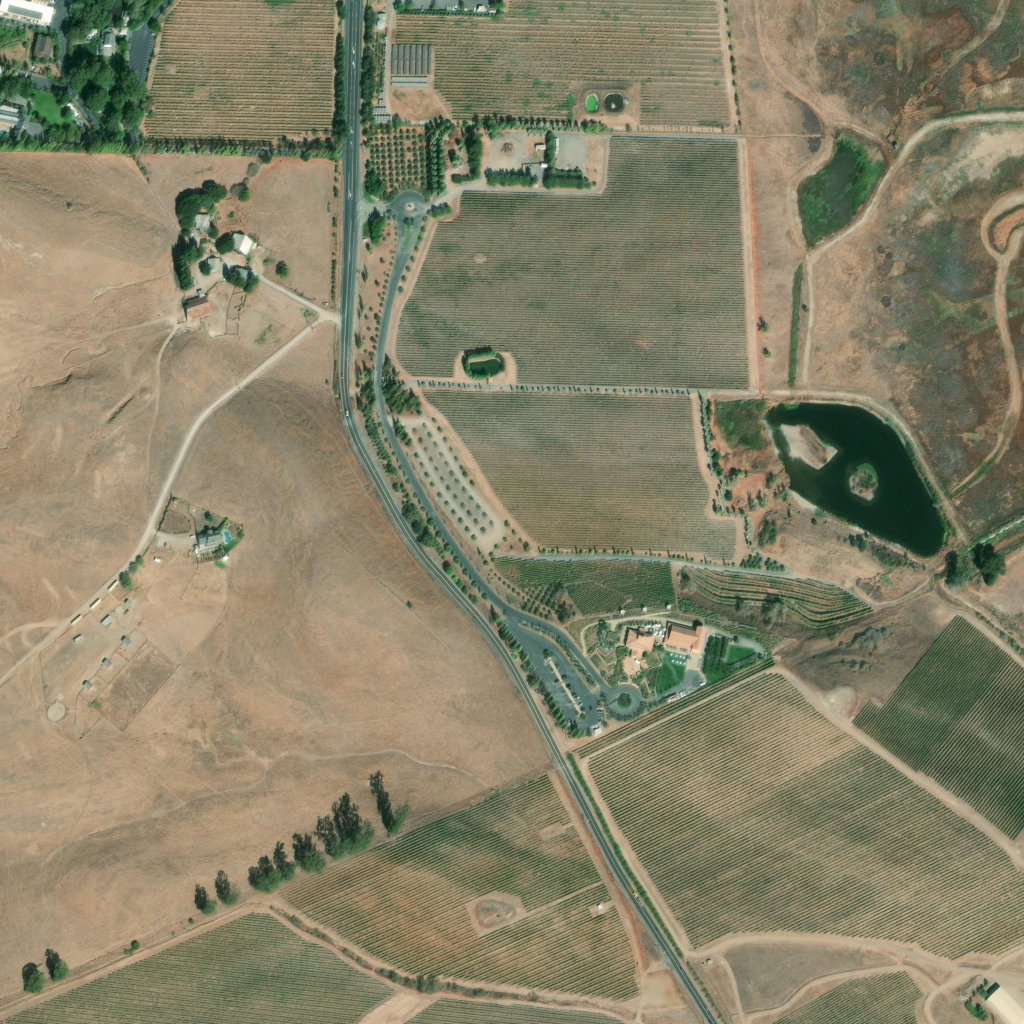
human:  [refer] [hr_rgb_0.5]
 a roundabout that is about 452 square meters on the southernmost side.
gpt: <box>[[59, 67, 62, 69, 0]]</box>